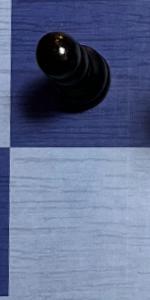
Label: Empty